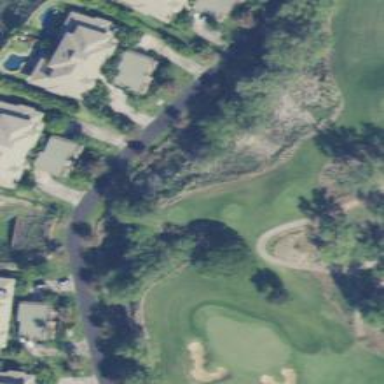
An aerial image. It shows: View of golf hole.